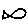
Label: fish